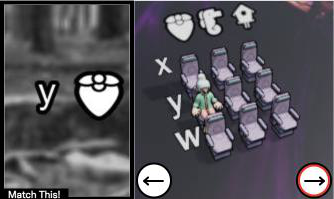
Task: seats
Answer: yes